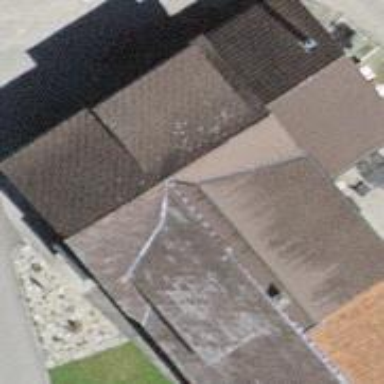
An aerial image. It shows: Farm building with gabled roof.